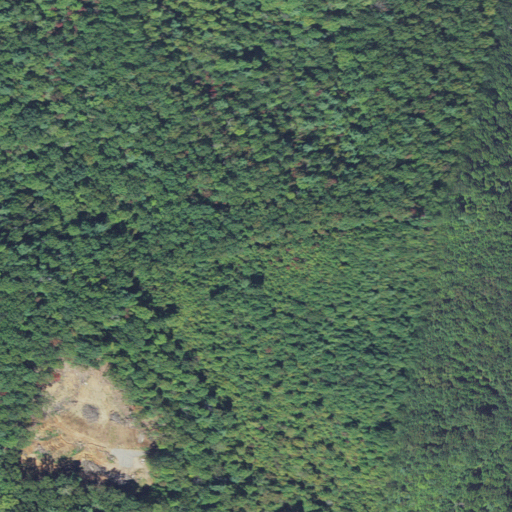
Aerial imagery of mountain in North Carolina named Humes Mountain containing deciduous forest, mixed forest, grassland, and open development